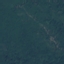
Land use / land cover class: Forest